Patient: sex F, age 52
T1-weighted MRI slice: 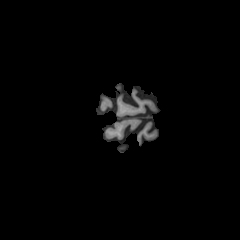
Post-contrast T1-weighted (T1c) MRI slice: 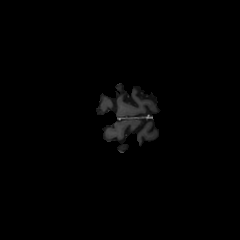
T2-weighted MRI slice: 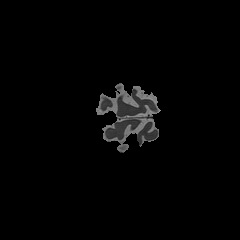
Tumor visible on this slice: no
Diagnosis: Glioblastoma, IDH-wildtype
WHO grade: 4